Field crop: tomato
Growth stage: 1
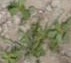
Species: portulaca